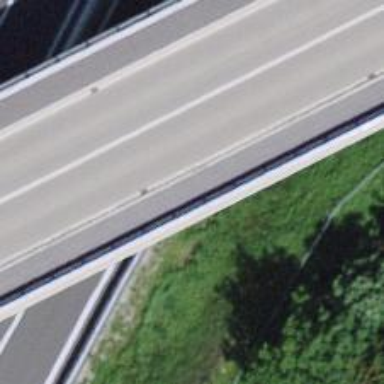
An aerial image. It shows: Sidewalk bridge over footway.